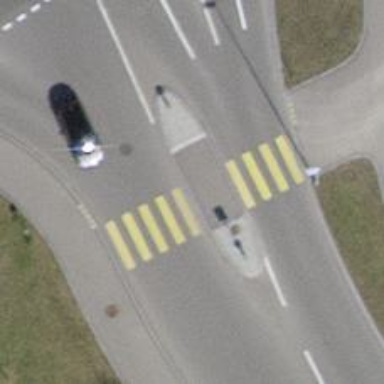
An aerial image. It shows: Uncontrolled zebra crossing with pedestrian island.